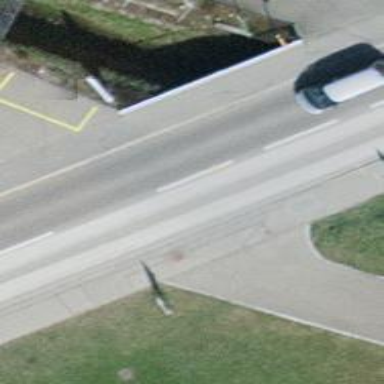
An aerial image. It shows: Secondary road with asphalt surface and sidewalks on both sides.